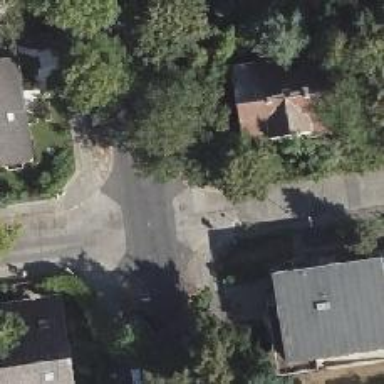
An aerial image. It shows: Residential road with concrete surface and sidewalks on both sides.